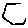
Label: hexagon